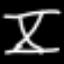
Label: hourglass